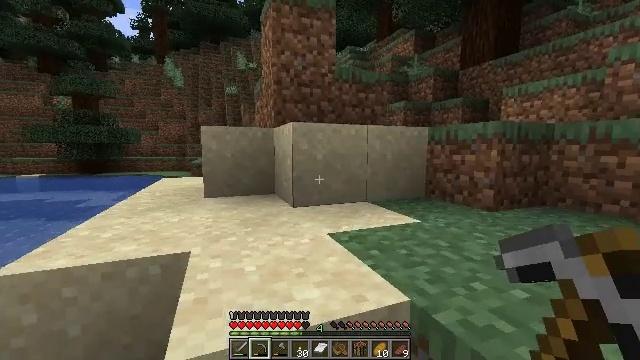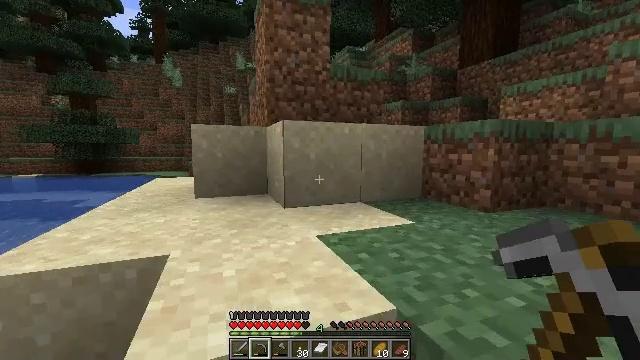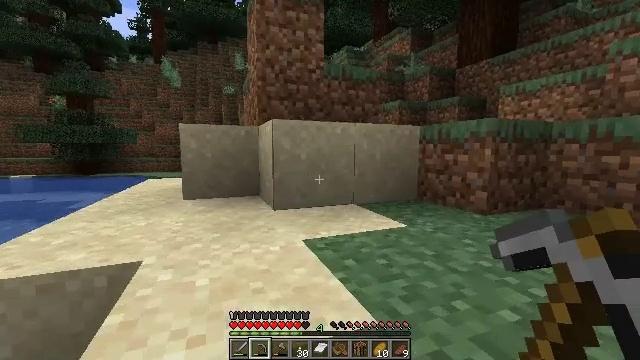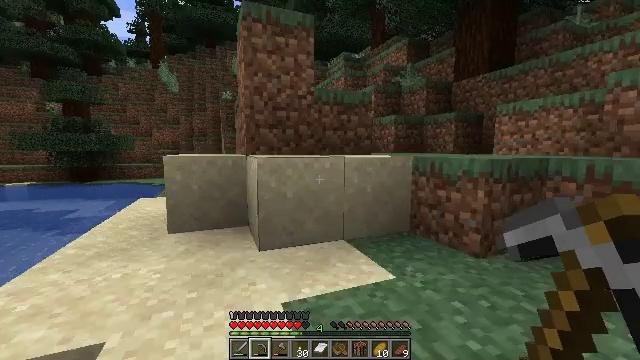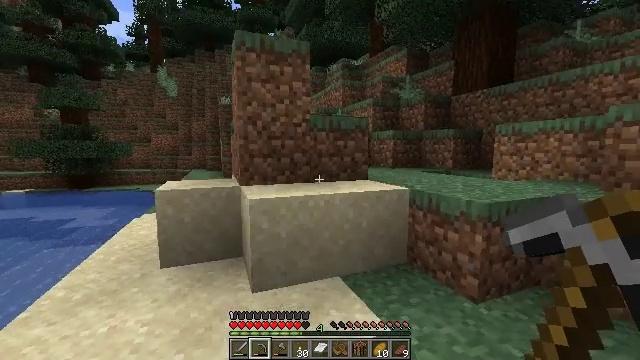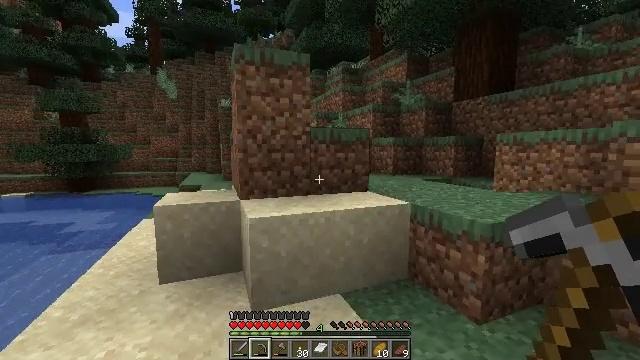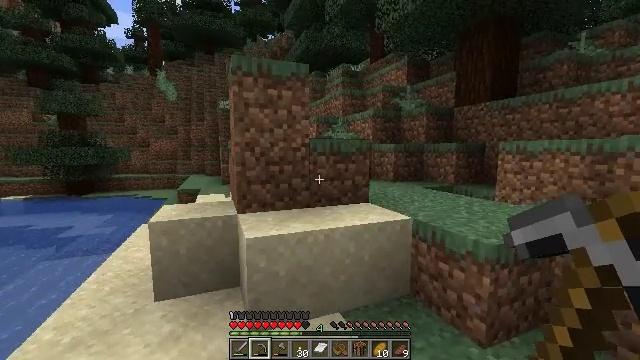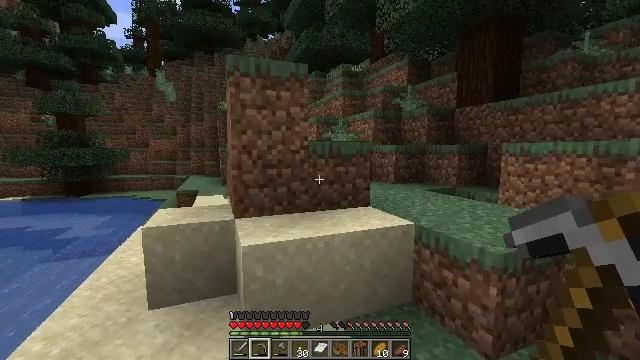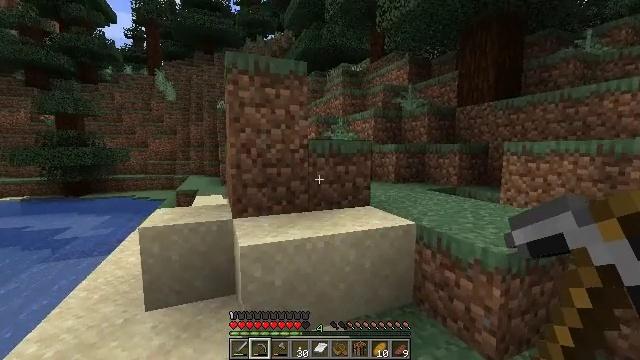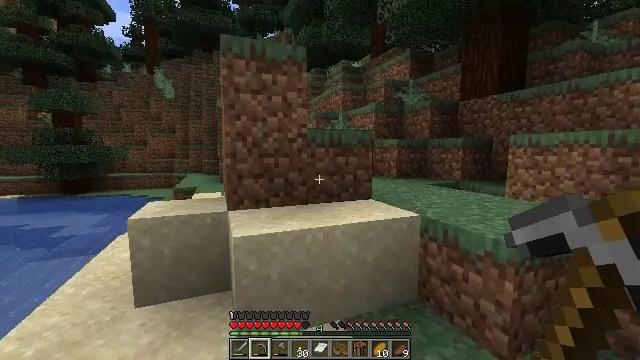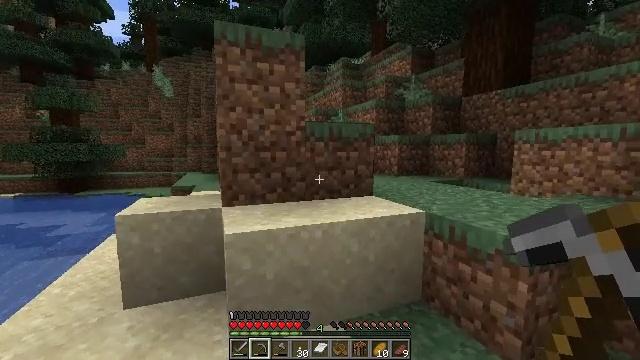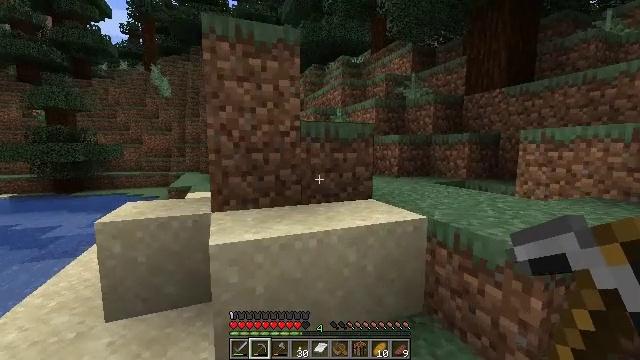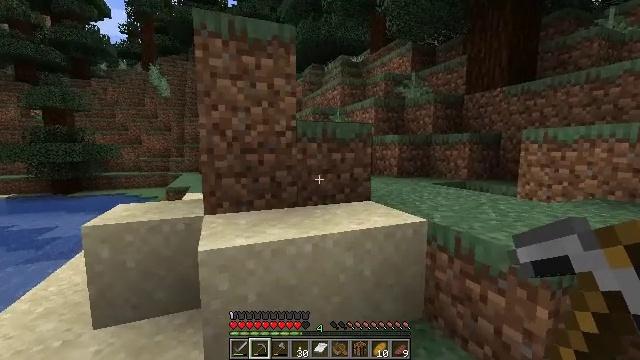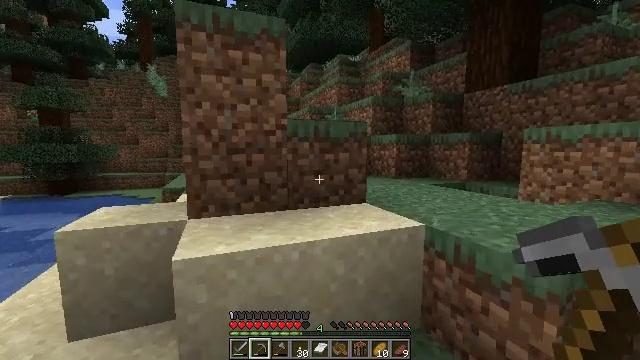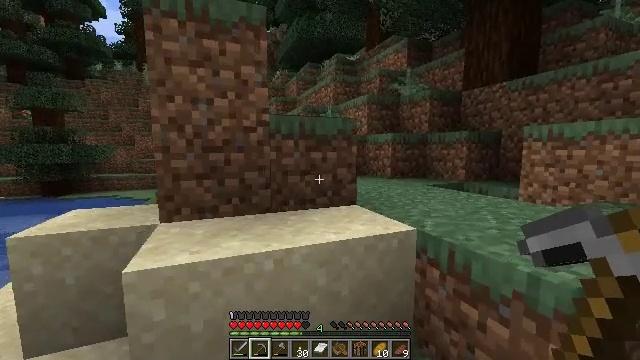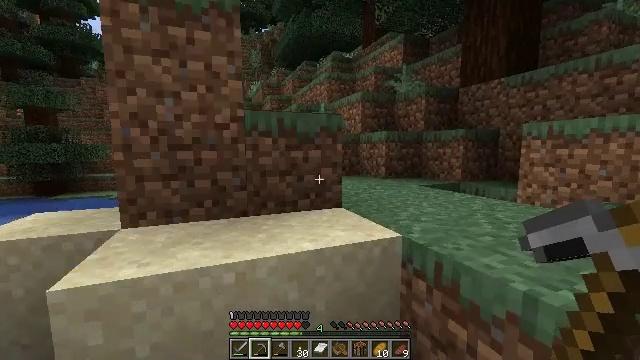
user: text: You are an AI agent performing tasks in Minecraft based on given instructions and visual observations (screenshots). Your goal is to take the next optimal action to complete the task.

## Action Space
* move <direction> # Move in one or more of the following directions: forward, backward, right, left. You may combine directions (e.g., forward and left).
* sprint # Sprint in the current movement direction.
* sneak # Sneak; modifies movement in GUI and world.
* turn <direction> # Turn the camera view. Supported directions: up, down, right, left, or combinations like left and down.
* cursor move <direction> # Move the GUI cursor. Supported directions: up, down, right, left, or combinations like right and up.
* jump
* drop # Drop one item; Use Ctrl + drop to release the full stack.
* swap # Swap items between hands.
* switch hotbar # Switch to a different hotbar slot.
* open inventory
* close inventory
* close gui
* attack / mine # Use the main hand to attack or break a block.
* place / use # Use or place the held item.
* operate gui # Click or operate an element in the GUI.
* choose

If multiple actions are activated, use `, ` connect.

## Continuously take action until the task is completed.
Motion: motion action
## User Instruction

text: Break the poppy plant.
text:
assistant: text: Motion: move forward and move right
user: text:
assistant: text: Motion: move forward and move right, jump
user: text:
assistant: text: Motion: move forward and move right, jump
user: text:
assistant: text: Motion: move forward and move right, jump
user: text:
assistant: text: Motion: move forward and move right, jump
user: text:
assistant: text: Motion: move forward
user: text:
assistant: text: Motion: move forward
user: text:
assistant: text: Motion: move forward
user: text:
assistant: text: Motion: move forward
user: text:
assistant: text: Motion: move forward
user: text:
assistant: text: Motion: move forward and move right
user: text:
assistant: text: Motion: move forward and move right
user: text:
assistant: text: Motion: move forward and move right
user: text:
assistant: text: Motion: move forward and move right
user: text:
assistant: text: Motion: move forward and move right
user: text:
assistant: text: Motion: move forward and move right
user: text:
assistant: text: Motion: move forward and move right
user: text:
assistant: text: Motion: move forward and move right
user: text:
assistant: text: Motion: move forward and move right
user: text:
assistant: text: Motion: move forward and move right, jump
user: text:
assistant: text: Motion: move forward and move right, jump
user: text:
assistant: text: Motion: move forward, jump
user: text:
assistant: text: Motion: move forward, jump
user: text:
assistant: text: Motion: move forward
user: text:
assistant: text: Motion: move forward and move left
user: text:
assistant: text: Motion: move forward and move left
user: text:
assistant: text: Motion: move forward and move left
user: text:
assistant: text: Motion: move forward
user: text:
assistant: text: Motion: move forward
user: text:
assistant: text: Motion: move forward, jump